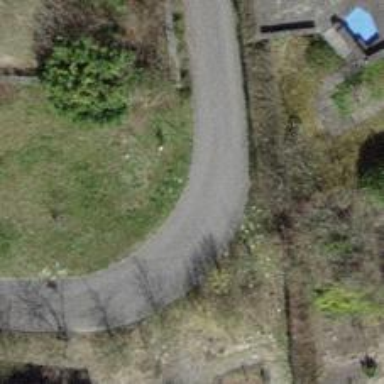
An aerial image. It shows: Smoothly paved residential road.